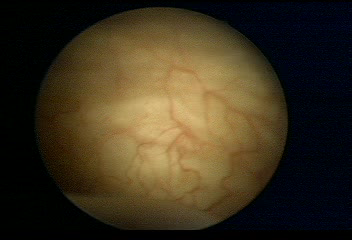
Modality: WLC
Class: Normal mucosa
Bladder cancer association: No